Question: Morning all.
We have a problem with one of our websites on azure.
It has been running fine but then last night at midnight (exactly midnight) the site started getting HTTP errors and all things went up (requests, cpu time, etc) which is really weird. It is only happening to this site out of the many we have.
I am not sure what is causing it; I am thinking ddos attacks, but I can think of no reason why anyone would target our site.
Here is a screenshot of the monitor board.

Has anyone had experiences like this before? Or may know what is causing it?
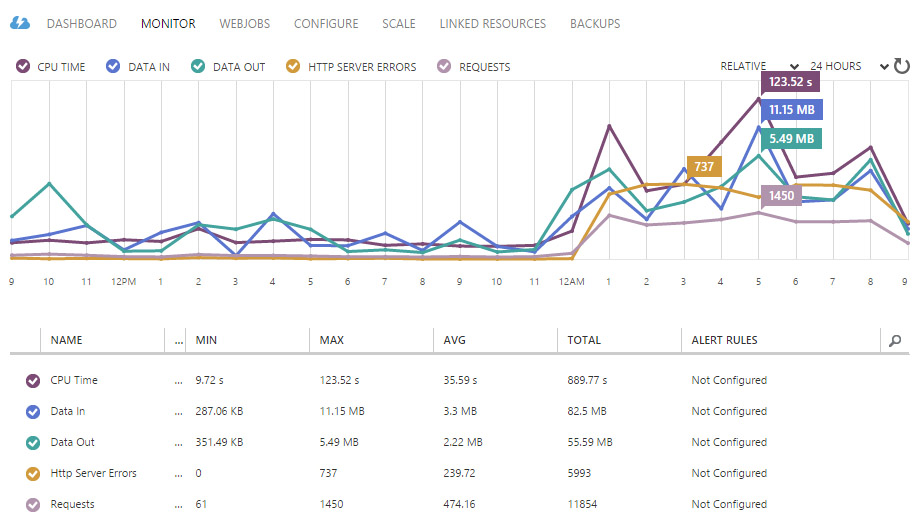
Answer: There is a very handy tool via the Kudu console for Azure Websites that can help you in figuring out what may be going on with your site. To access it type in a url like this, <URL>
You can see live stats for your site. There is also an Analyze tab that you can use to help diagnose issues with your site. Click the Diagnose button and give the tool some time to collect and analyze your logs.
hope that helps.
Mark